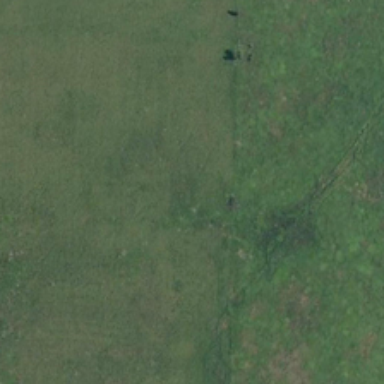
It is a piece of green meadow .